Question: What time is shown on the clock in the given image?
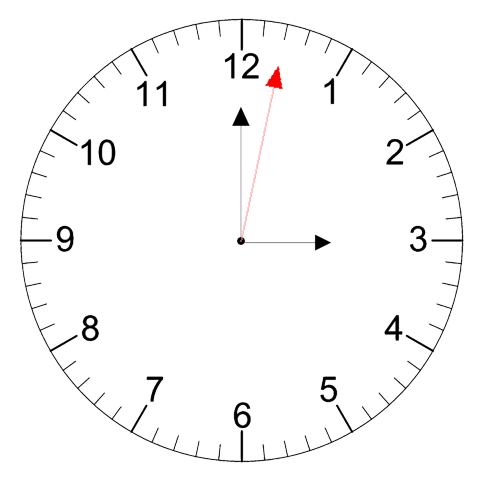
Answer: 03:00:02